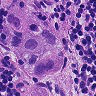
Metastatic tissue present: yes